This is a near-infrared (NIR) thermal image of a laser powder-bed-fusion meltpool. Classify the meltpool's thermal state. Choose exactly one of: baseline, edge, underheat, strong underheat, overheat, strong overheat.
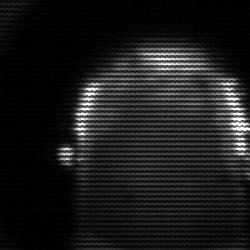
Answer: baseline